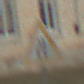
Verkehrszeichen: EinseitigVerengteFahrbahnLinks
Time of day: MorningAfternoon
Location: Outdoor (Nature)
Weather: PartlyCloudy
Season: Autumn
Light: Natural